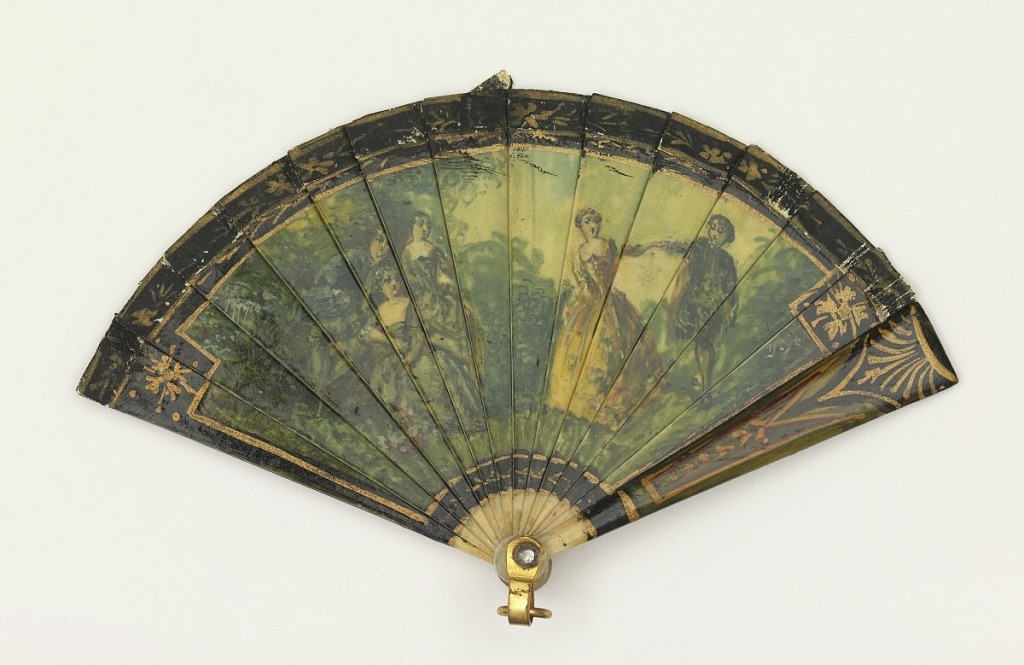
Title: Miniature brisé fan
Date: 19th century
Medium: Painted and gilded ivory sticks, paper ribbon, rivet set with a stone, gilt bail
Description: Miniature brisé fan. Painted and gilded ivory sticks. Obverse: landscape with figures in tones of green and gold. Reverse: ruins in a landscape. Guards painted black, red and green. Paper ribbon. Rivet is set with a stone. Gilded metal bail.